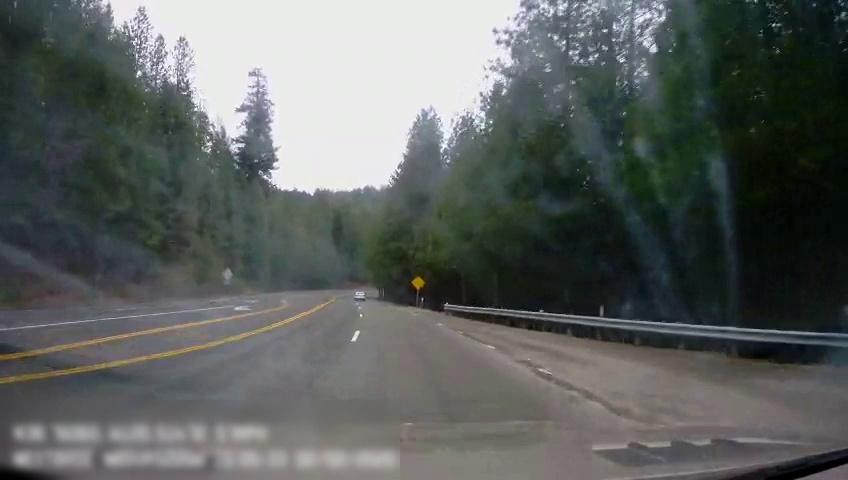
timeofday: Day
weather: Cloudy
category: Drivable Space
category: Vehicles | Car
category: Lanes | Opposite Lane
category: Lanes | Opposite Lane
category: Lanes | Opposite Lane
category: Lanes | Alternate Lane
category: Lanes | Opposite Lane
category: Lanes | Current Lane
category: Lanes | Current Lane
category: Traffic | Signs